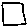
Label: square